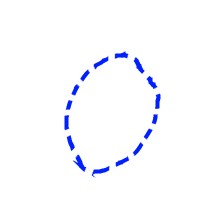
Shape: circle